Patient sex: M
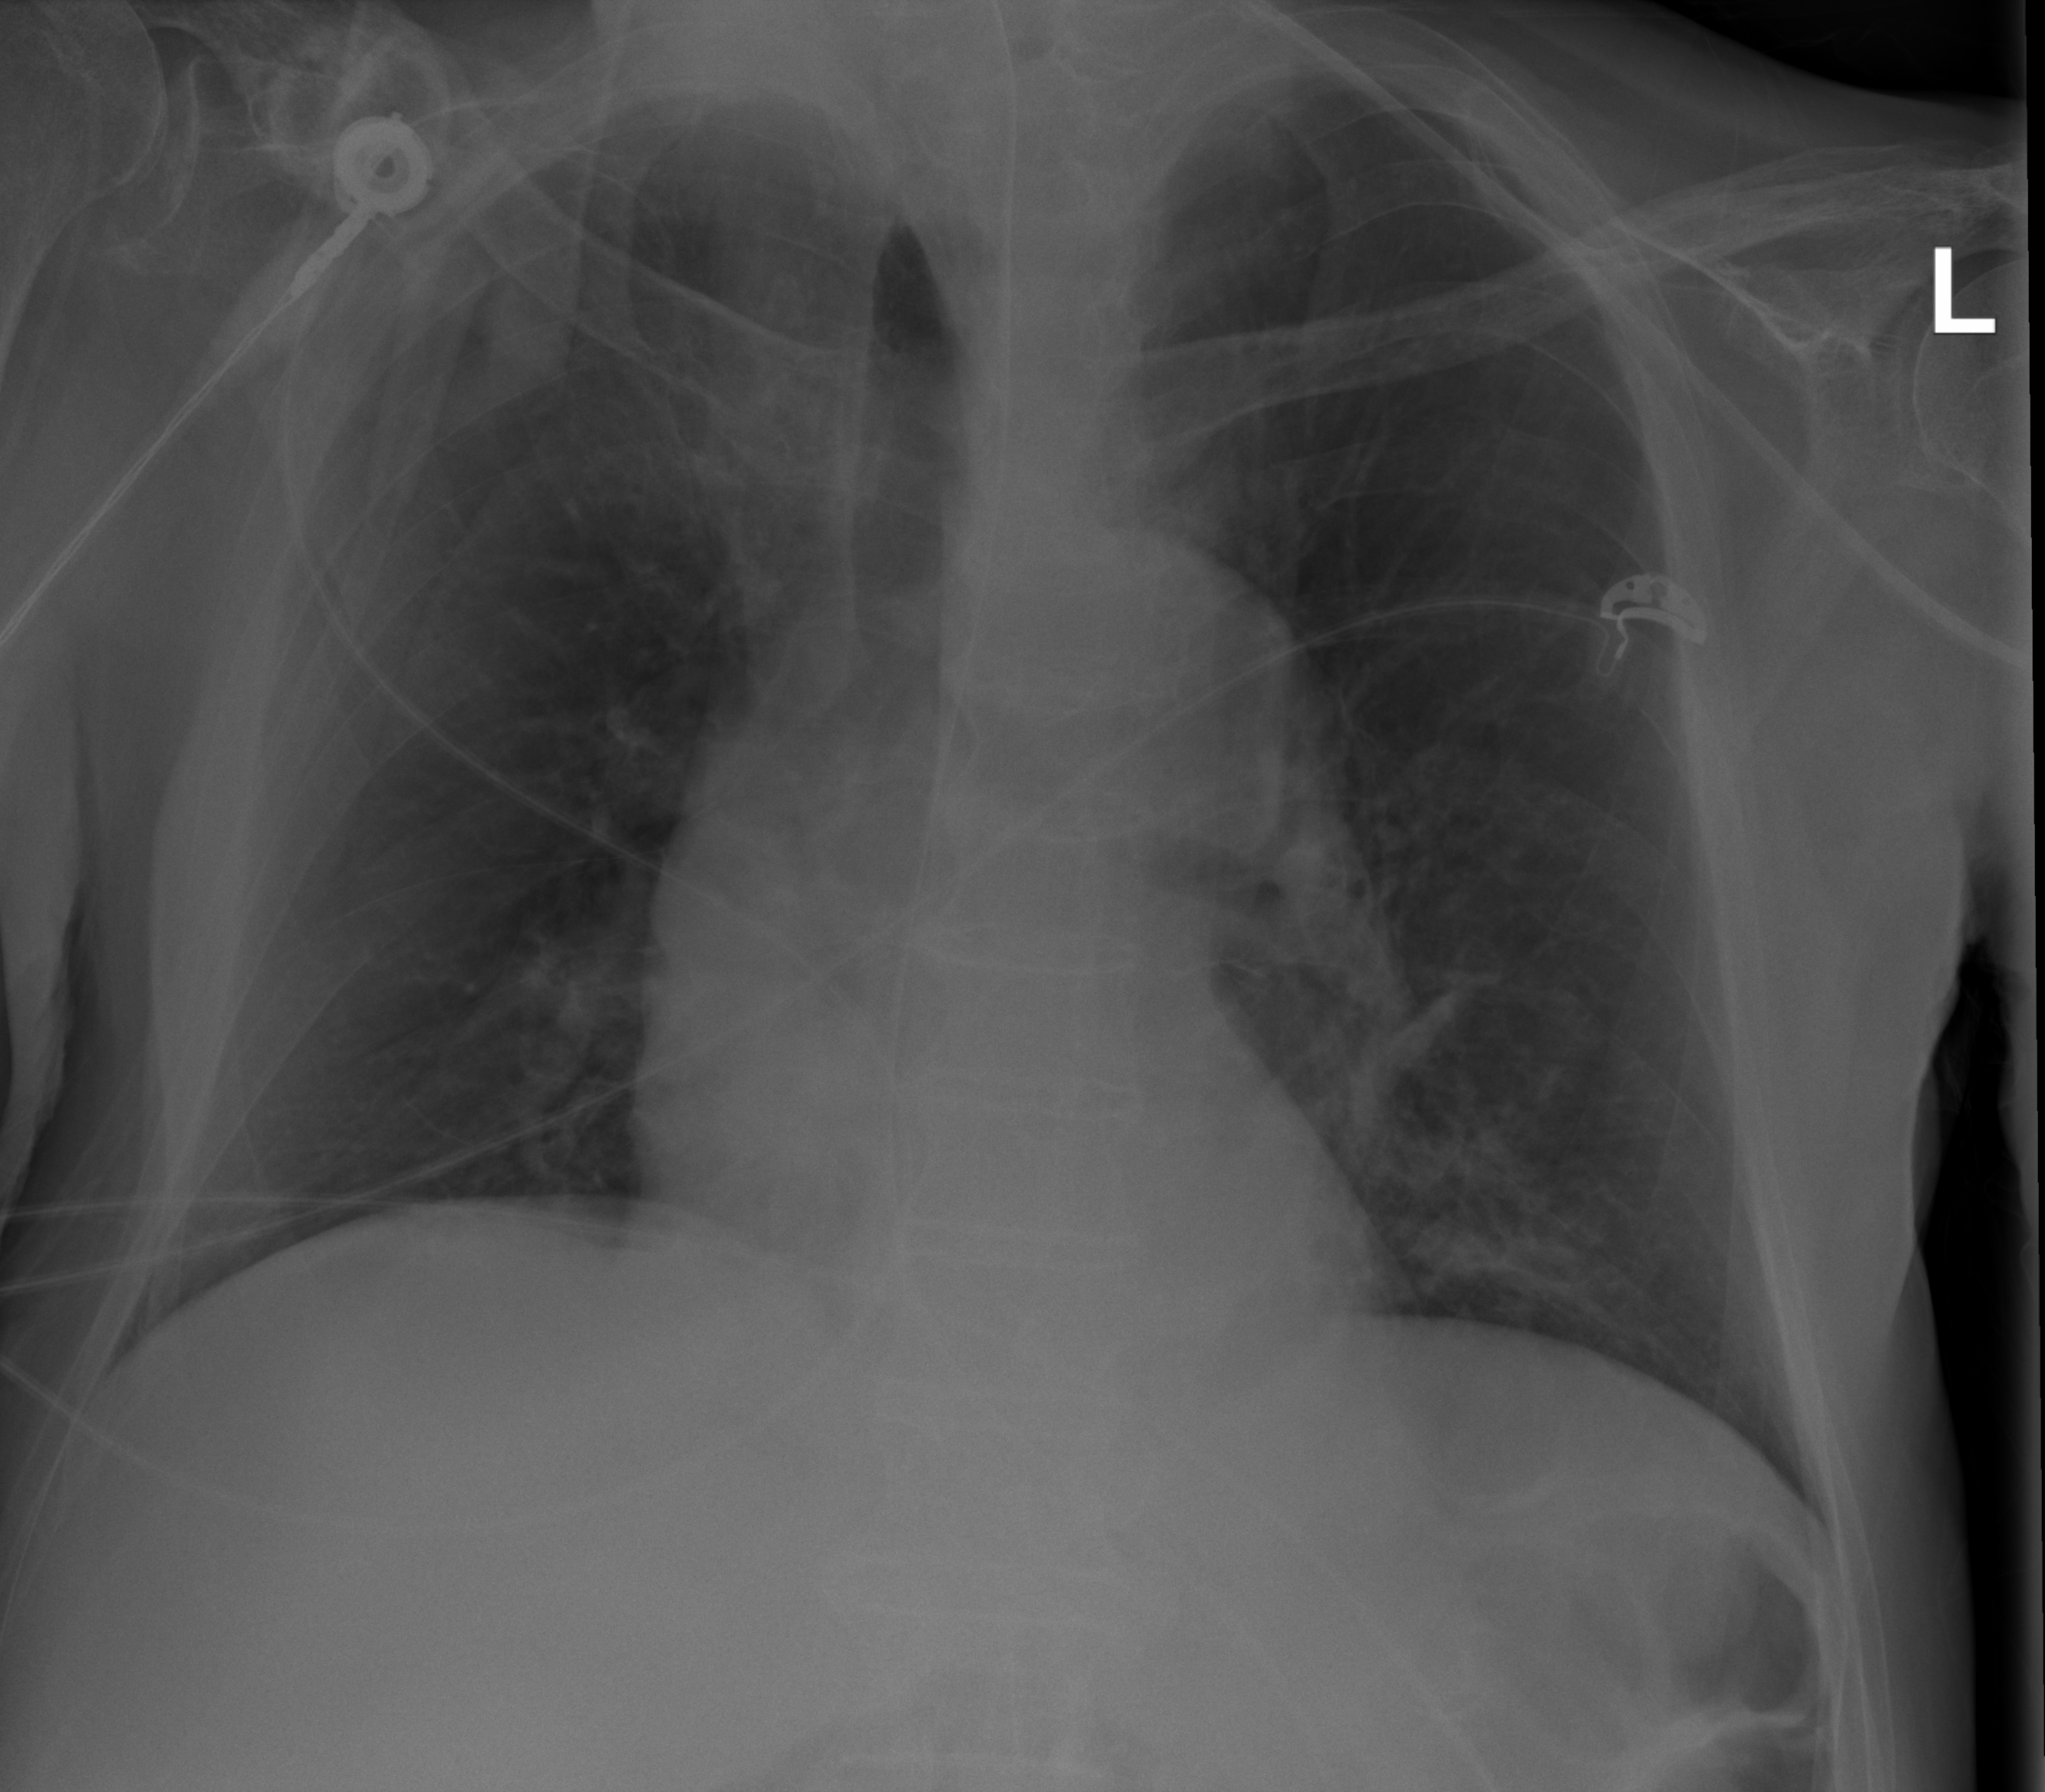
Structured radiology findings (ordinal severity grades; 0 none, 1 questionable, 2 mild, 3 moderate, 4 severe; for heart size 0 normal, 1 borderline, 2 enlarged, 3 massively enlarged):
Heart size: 0
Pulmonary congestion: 0
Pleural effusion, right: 0
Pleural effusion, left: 0
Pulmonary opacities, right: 0
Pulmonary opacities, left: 2
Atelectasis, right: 0
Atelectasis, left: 0